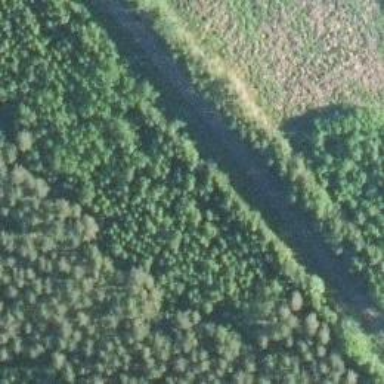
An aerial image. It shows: Continuous rail for railway.